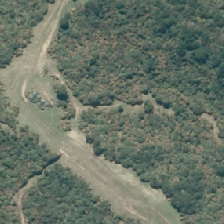
Land cover: broadleaved_indigenous_hardwood